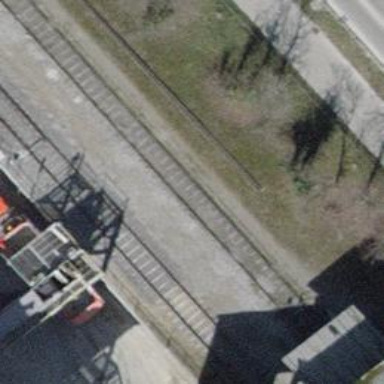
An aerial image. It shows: Single-track spur railway line.